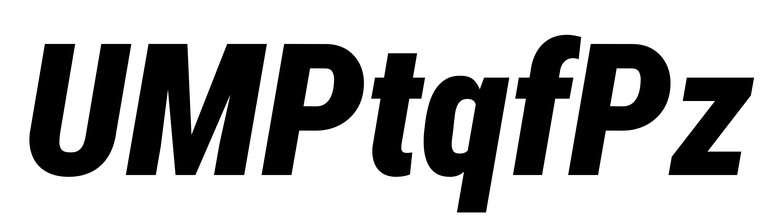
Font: Roboto-Italic_Condensed_Black_Italic